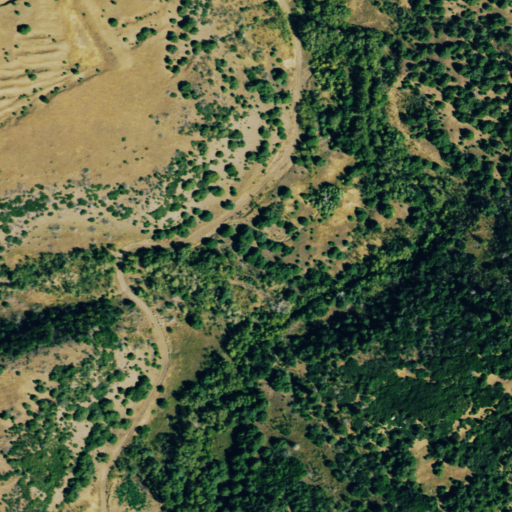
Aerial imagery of valley in Colorado named McCoy Canyon containing evergreen forest, shrub, and mixed forest